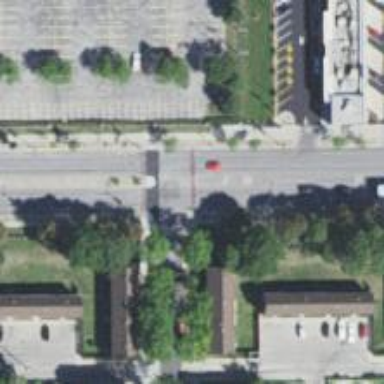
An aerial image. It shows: Footway located on traffic island.